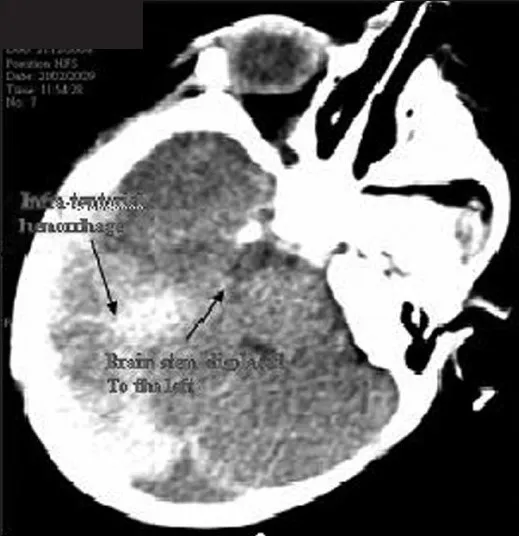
Infratentorial bleed with brainstem displaced.
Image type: radiology (ct)